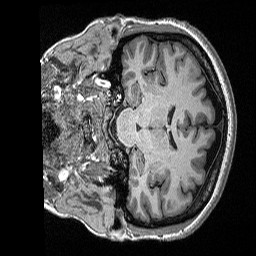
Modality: T1w
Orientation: coronal
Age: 43
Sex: female
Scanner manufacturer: siemens
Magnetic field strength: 3 T
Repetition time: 2.3 s
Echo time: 0.00298 s